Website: walmart
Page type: customer-info-address
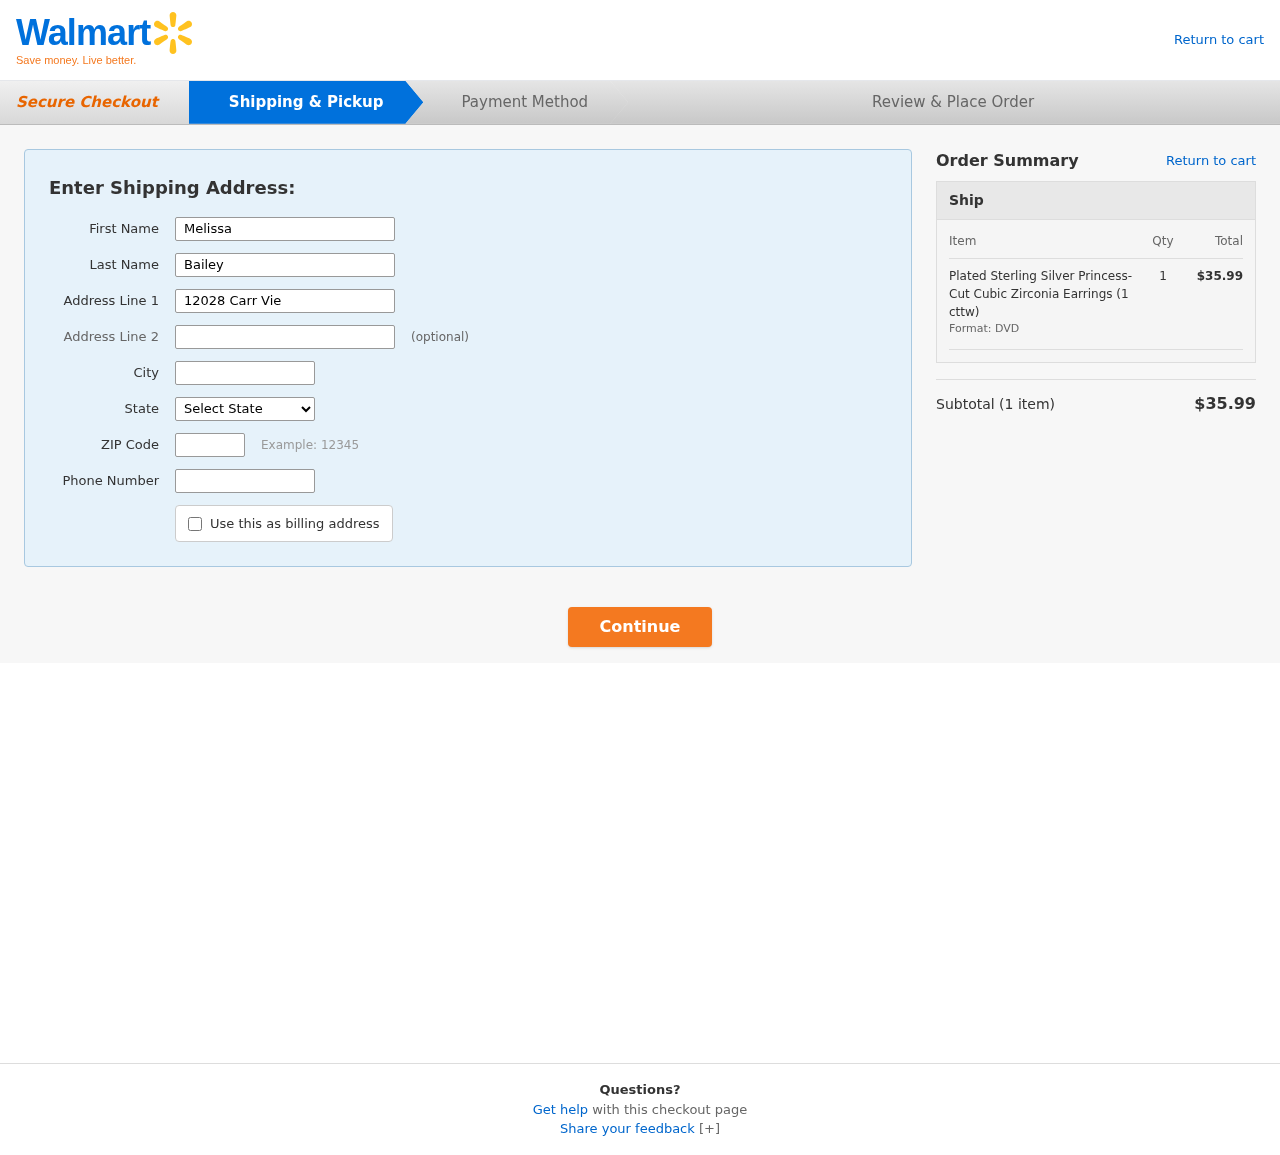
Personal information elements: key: PII_CITY
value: Carlaton
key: PII_FIRSTNAME
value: Melissa
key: PII_LASTNAME
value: Bailey
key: PII_PHONE
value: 7287553179
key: PII_POSTCODE
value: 47099
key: PII_STATE
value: Ohio
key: PII_STREET
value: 12028 Carr View Apt. 692
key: PII_STREET2
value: Apt. 952
Product elements: key: PRODUCT1_NAME
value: Plated Sterling Silver Princess-Cut Cubic Zirconia Earrings (1 cttw)
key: PRODUCT1_QUANTITY
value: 1
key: PRODUCT1_LINE_TOTAL
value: $35.99
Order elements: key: ORDER_NUM_ITEMS
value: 1
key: ORDER_SUBTOTAL
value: $35.99